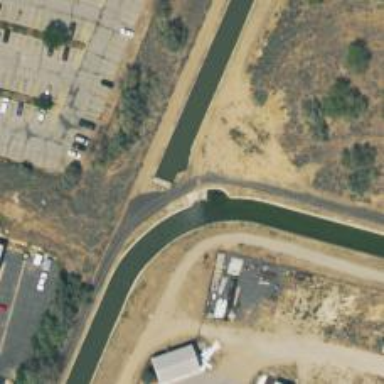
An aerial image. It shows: Canal.